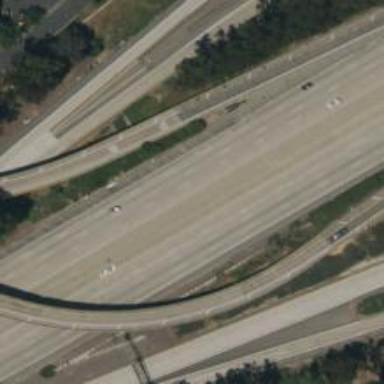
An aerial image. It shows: View of motorway.